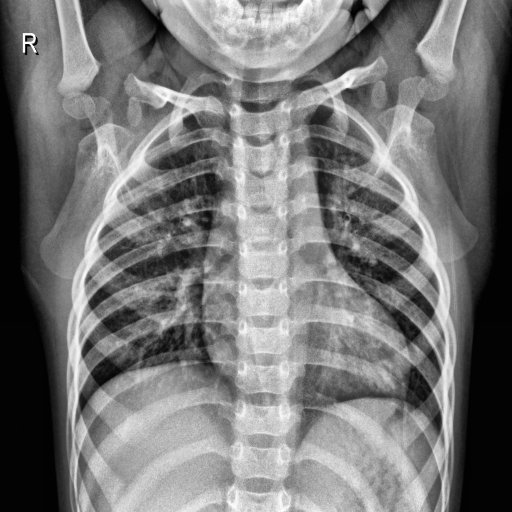
Finding: NORMAL